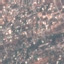
Land use / land cover class: Residential